Question: I have a page which connects to a database where I have some users. Then, it takes each user and puts a div for each one of them, so I have 6 divs (a user in each div).
What I want is that, when somebody clicks in a div, it would give me the id of that user like if it was a form with an input.
I mean: the page takes the id and the name of each user from the database, so if I used a normal input, I would make that when the form is submitted, the form would return me the id of the selected user, but as I am using divs and no buttons, it would be nice to achieve that.
This is how my page looks (number 4 is where my mouse is):

The structure is basically, as I said, 6 divs, each one containing the name and the id of the user (I hide the names for privacy).
So, what can I do? If I haven't explained well I can give you more details... Thanks!!
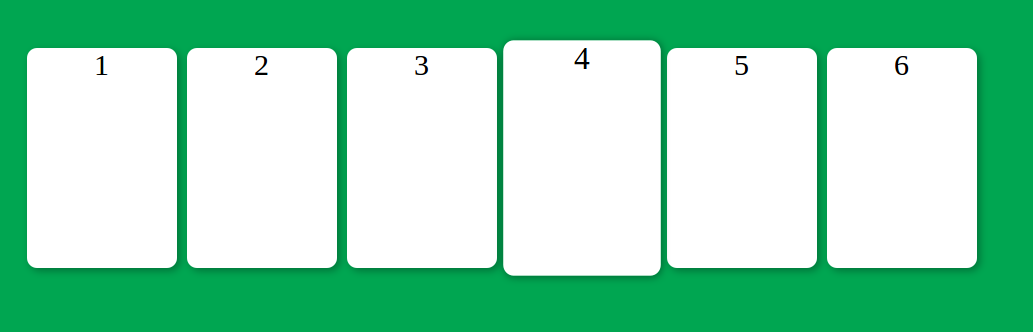
Answer: Your HTML should be generated similar to this (each div has an attribute to point to its corresponding user from the DB)
'''
<form id="select-user" action="formActionPage.php" method="POST">
<input id="selected-user" type="hidden" value="0">
</form>
<div id="1" class="user"></div>
<div id="2" class="user"></div>
<div id="3" class="user"></div>
'''
The form has no submit button as you mentioned but has an input which is hidden notice that value=0 is a default value chosen by me .. you may control this in the action page ..
JQuery:
'''
$("div").on('click', function() {
$('#selected-user').val($(this).attr('id'));
$('#select-user').submit();
});
'''
EDIT
you may use div.[classname] div.user in my example, because you just don't want to apply this for any div